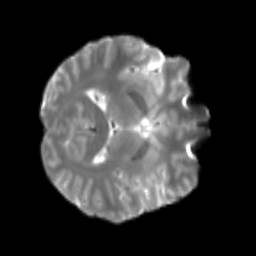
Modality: T2w
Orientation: axial
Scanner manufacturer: siemens
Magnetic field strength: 3 T
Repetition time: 4 s
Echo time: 0.0594 s